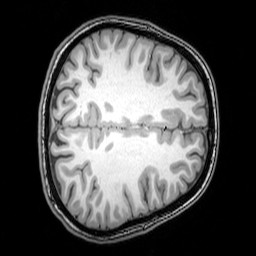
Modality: T1w
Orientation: axial
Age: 23
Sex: female
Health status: healthy
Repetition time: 0.081 s
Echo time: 0.037 s